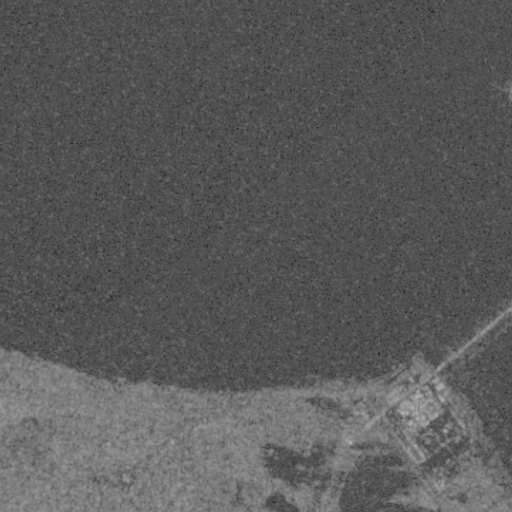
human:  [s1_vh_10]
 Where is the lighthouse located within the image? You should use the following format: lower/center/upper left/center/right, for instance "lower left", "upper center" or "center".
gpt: The lighthouse is located in the lower center of the image.
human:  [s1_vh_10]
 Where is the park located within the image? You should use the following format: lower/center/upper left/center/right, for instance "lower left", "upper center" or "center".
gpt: The park is located in the lower left of the image.
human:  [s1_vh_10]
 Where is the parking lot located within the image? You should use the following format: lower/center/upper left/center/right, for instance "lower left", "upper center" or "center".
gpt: The parking lot is located in the lower right of the image.
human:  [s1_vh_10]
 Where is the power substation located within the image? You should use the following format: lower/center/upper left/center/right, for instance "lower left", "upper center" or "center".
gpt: The power substation is located in the lower right of the image.
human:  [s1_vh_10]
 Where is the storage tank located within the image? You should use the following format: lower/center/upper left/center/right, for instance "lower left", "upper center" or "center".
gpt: The storage tank is located in the lower center of the image.
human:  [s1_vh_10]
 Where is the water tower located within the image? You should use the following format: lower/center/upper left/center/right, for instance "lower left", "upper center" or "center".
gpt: The water tower is located in the lower right of the image.
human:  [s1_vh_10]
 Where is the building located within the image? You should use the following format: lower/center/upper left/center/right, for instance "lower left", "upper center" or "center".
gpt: The building is located in the lower of the image.
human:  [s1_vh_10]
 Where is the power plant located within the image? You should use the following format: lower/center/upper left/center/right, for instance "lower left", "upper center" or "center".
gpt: There is no power plant in the image.

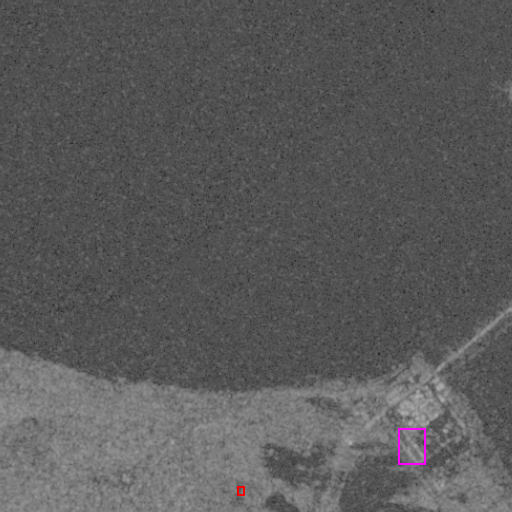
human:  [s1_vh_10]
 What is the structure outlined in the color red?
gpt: The structure outlined in red is a park.
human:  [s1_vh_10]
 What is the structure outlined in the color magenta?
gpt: The structure outlined in magenta is a building.
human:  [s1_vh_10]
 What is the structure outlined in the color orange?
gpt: There is no orange outline.